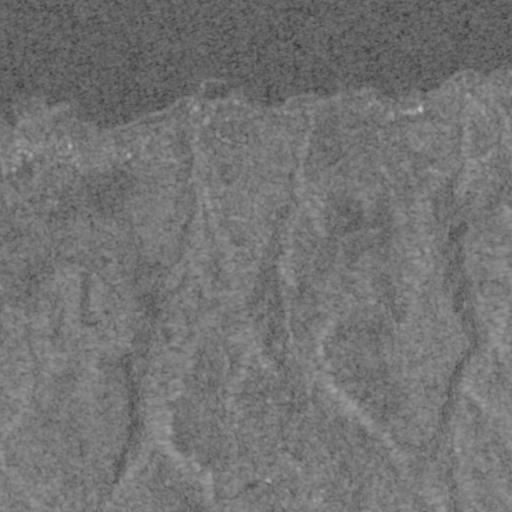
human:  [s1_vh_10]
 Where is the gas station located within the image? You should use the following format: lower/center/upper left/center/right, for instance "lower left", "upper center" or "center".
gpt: The gas station is located in the upper right of the image.
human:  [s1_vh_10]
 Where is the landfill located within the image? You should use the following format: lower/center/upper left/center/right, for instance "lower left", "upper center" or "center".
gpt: There is no landfill in the image.

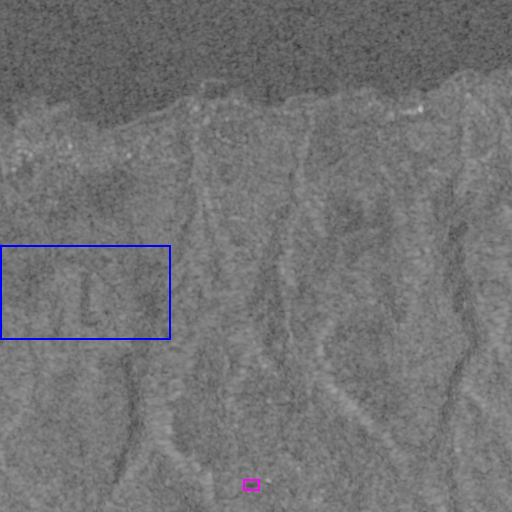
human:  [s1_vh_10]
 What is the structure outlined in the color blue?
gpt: The structure outlined in blue is a crop field.
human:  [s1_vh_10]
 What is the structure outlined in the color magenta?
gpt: The structure outlined in magenta is a park.
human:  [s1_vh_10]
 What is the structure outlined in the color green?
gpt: There is no green outline.